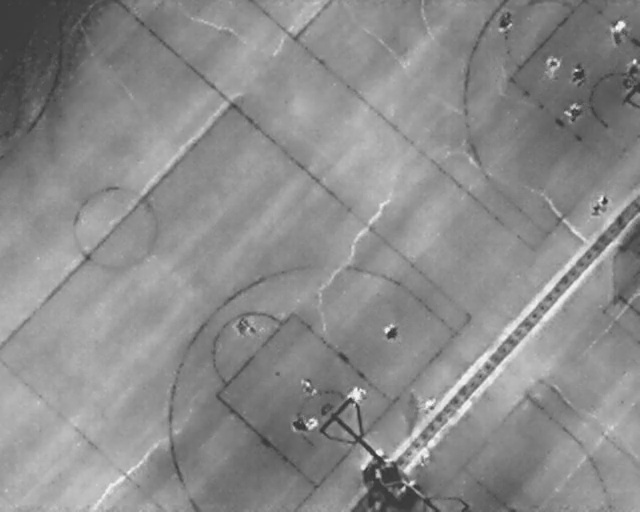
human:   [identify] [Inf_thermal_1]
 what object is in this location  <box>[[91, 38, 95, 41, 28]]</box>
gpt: <ref>1 large person at the right</ref>

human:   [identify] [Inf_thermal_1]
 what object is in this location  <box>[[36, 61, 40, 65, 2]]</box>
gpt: <ref>1 large person at the center</ref>